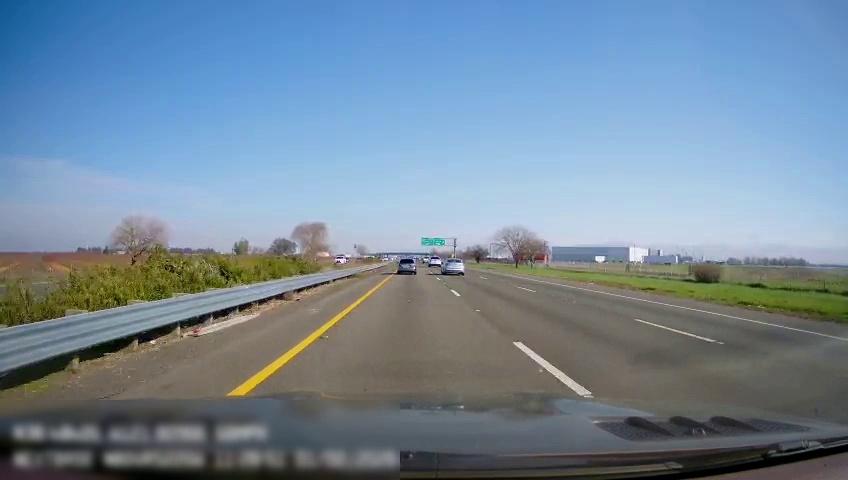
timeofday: Day
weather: Sunny
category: Drivable Space
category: Vehicles | SUV
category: Vehicles | SUV
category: Vehicles | SUV
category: Vehicles | SUV
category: Lanes | Current Lane
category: Lanes | Current Lane
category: Lanes | Alternate Lane
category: Lanes | Alternate Lane
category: Traffic | Signs